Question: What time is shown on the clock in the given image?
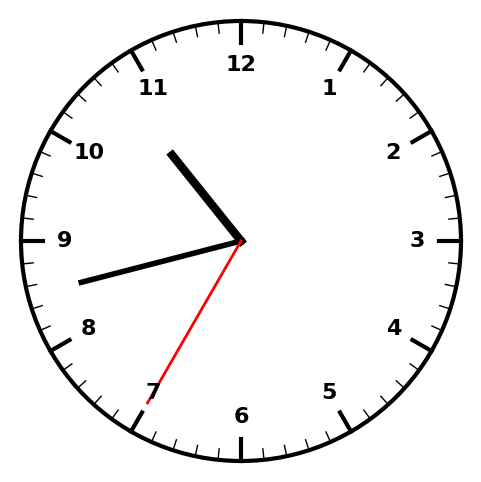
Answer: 10:42:35